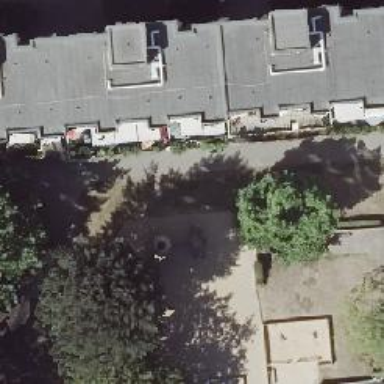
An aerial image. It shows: Playground with various play structures.